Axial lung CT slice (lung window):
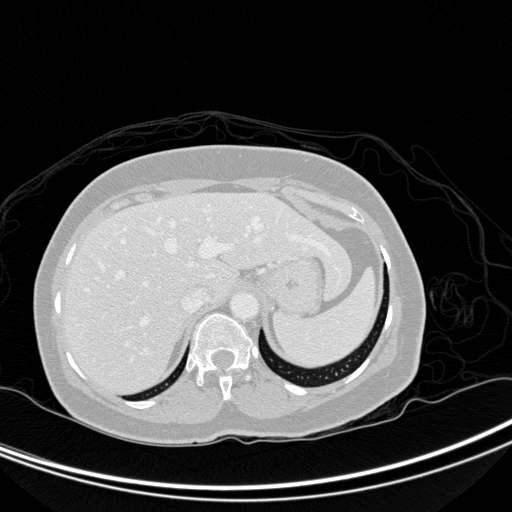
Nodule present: no